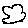
Label: cloud